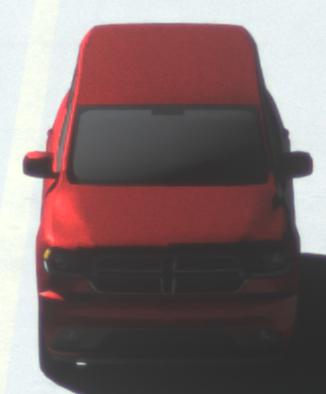
Make: Dodge
Model: Durango
Detailed model: Gen. 3
Model produced from: 2010
Doors: 5
Color: red
Road condition: dry road
Daytime: morning or afternoon
Contrast: high contrast